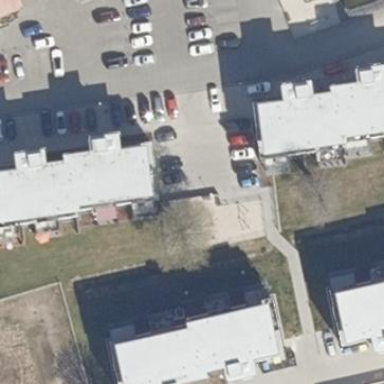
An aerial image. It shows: Residential building.